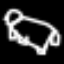
Label: bed